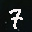
Label: 7